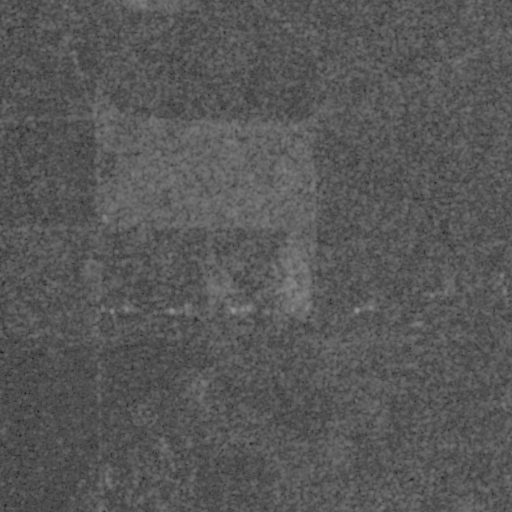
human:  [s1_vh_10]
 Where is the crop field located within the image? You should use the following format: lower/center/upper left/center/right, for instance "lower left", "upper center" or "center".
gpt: The crop field is located in the lower center of the image.
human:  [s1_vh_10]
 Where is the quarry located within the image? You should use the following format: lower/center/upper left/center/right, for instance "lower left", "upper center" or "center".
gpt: There is no quarry in the image.

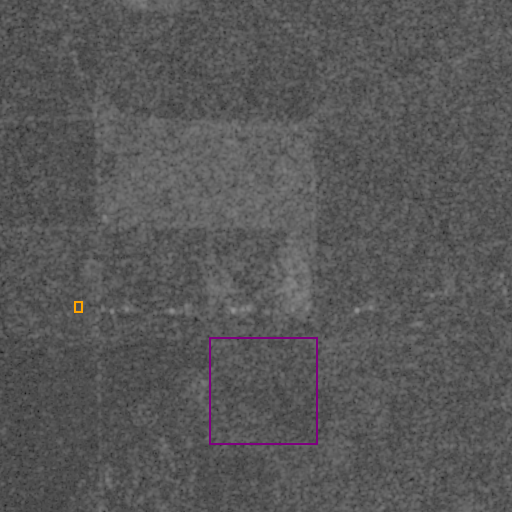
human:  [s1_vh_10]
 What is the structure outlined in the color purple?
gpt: The structure outlined in purple is a crop field.
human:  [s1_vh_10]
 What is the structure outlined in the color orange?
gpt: The structure outlined in orange is a building.
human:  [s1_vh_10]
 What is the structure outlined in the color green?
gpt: There is no green outline.